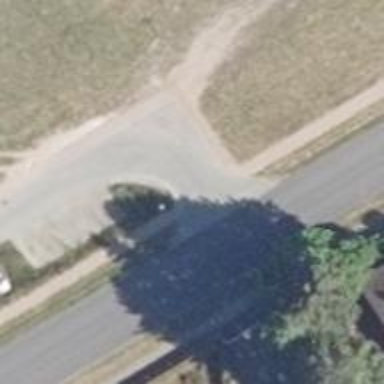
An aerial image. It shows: Tertiary road with asphalt surface. There are separate sidewalks on both sides.